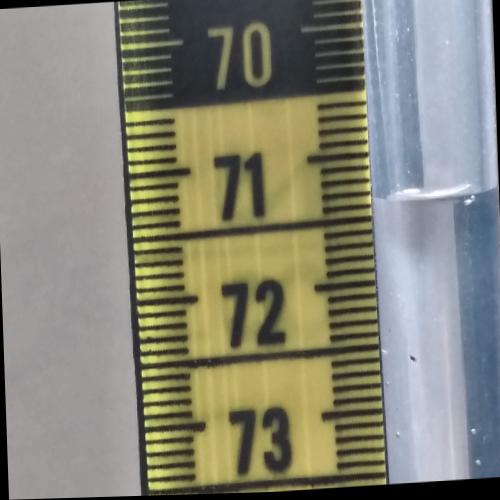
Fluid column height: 71.4 cm